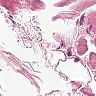
Metastatic tissue present: no